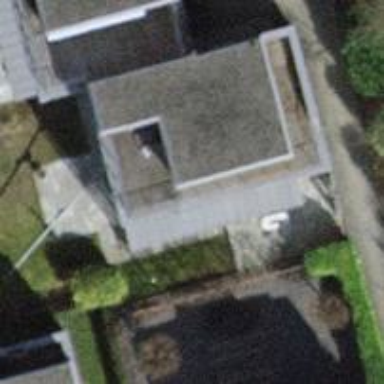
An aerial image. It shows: Building with flat roof oriented across its structure.